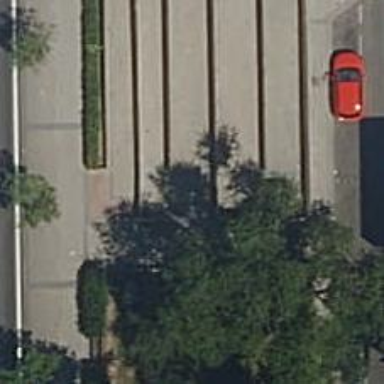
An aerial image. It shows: Footway made of paving stones.